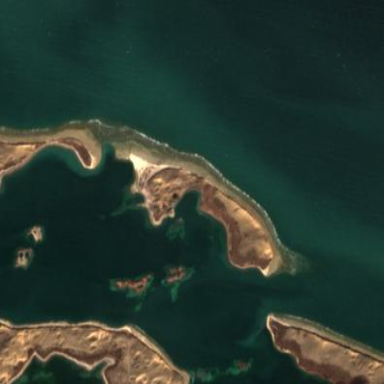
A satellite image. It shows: Islet.